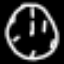
Label: clock